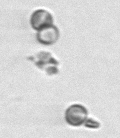
Label: Thalassiosira_sp_aff_mala